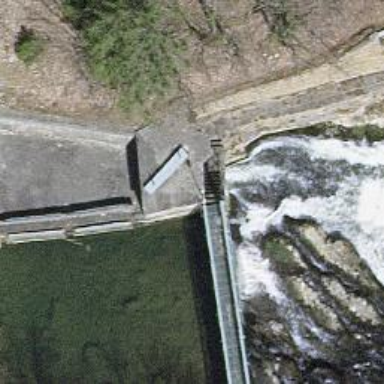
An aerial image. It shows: Bridge over weir in the waterway.